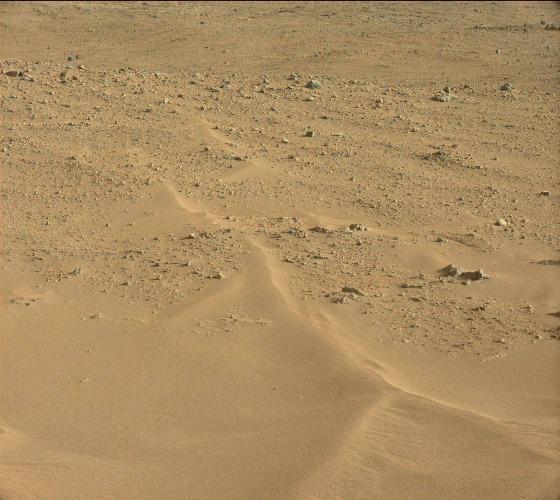
Terrain classes present: Gravel / Sand / Soil, Rock